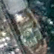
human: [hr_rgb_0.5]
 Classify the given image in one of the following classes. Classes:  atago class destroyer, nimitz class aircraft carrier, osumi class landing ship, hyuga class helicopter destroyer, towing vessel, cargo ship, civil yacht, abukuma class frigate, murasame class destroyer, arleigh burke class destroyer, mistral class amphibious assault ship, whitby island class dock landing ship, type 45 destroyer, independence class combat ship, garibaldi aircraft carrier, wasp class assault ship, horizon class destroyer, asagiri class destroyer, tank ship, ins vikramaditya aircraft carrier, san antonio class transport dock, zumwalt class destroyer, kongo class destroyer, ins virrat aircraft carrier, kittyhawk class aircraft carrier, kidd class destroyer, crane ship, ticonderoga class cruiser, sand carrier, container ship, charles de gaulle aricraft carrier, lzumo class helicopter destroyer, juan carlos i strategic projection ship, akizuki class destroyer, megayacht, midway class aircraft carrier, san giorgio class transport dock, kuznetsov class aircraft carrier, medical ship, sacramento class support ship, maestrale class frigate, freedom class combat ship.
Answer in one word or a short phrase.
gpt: Towing vessel